Field crop: maize
Growth stage: 2
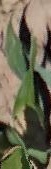
Species: maize